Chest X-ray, PA view. Patient: 44 years old, sex F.
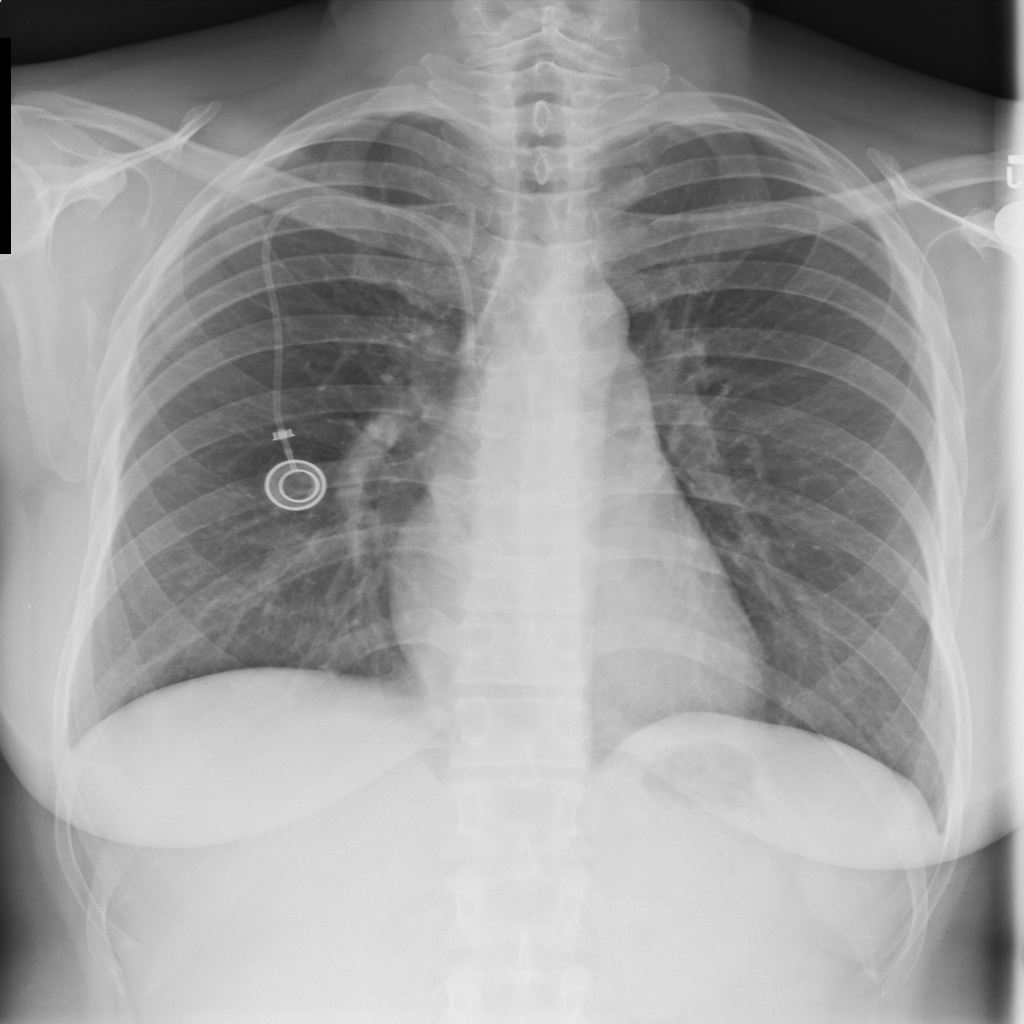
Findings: No Finding